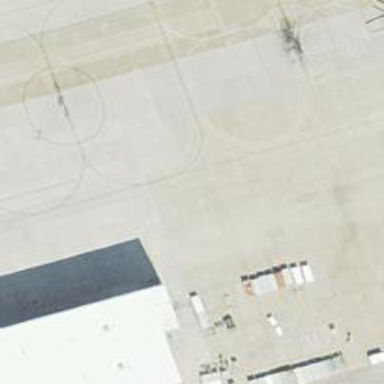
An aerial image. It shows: View of taxiway at the airport.